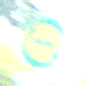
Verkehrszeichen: Haltestelle
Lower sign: ZeitangabenMitBeschraenkungAufWochentage5
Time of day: MorningAfternoon
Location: Outdoor (Nature)
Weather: Clear
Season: NotSpecified
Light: Natural